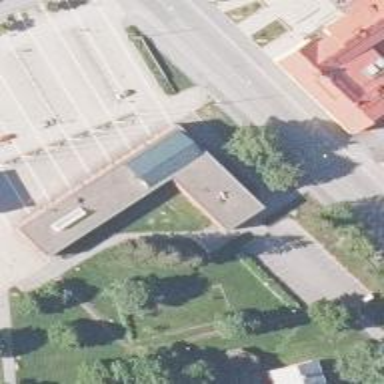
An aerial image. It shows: Building that serves as library.